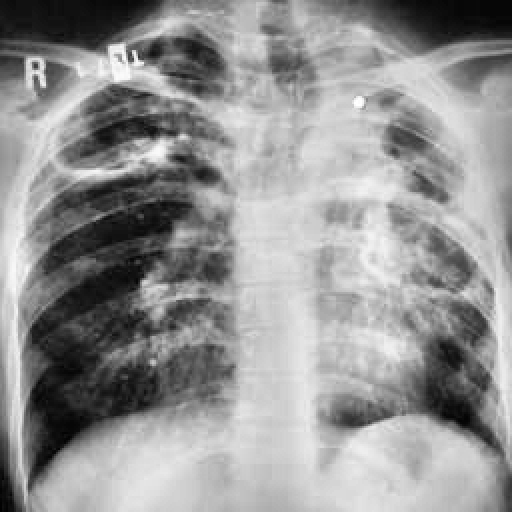
Finding: TUBERCULOSIS